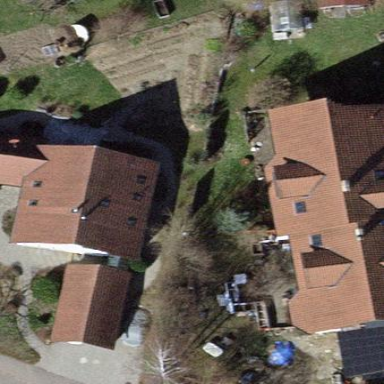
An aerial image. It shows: Detached building with gabled roof.